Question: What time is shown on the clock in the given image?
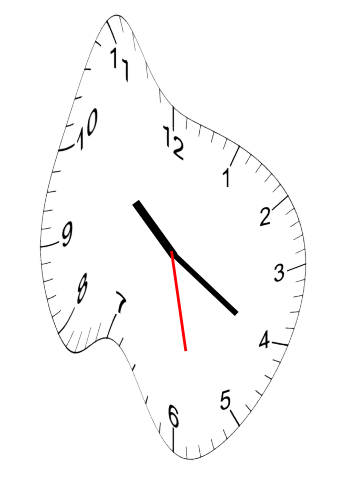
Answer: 10:20:28